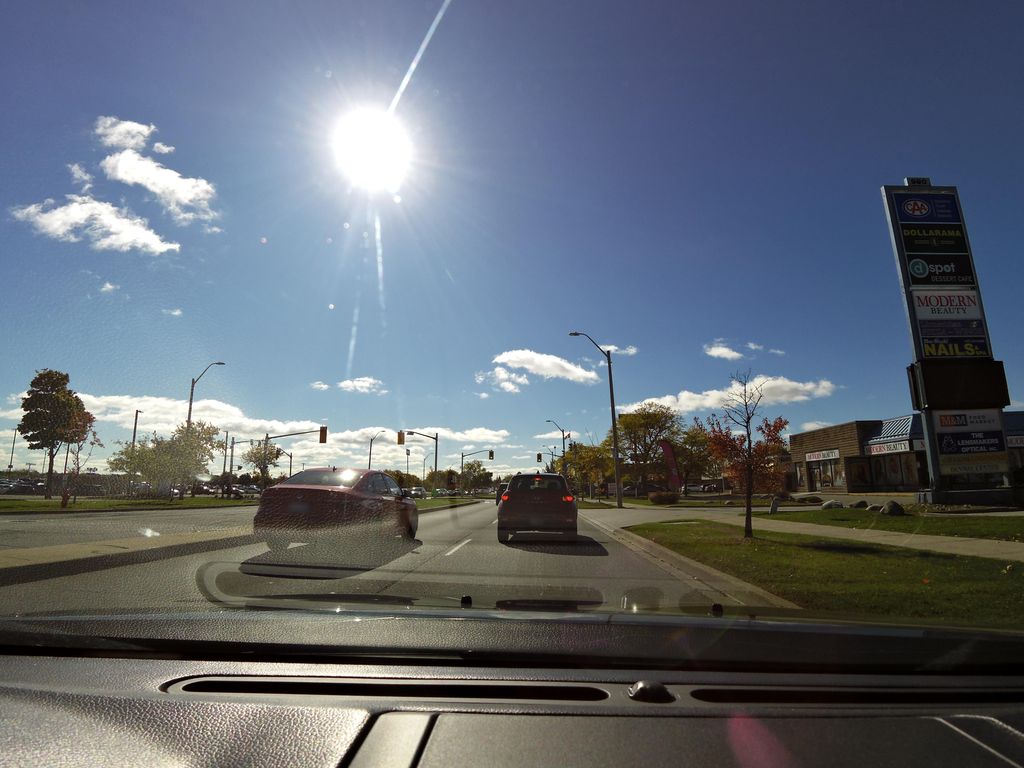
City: hamilton